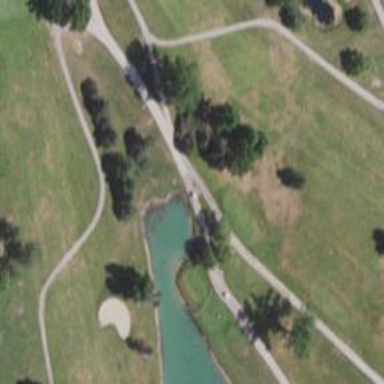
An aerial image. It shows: Service road designated as golf cart path.